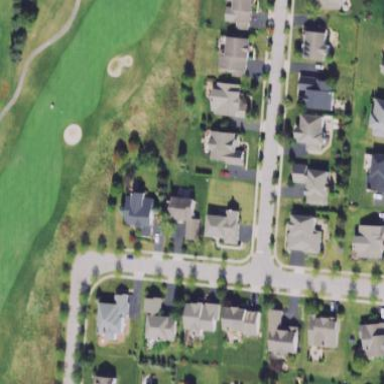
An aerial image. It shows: Area with grass used as rough in golf course.